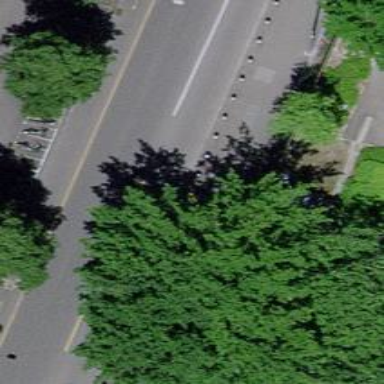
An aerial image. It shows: Rising bollard.